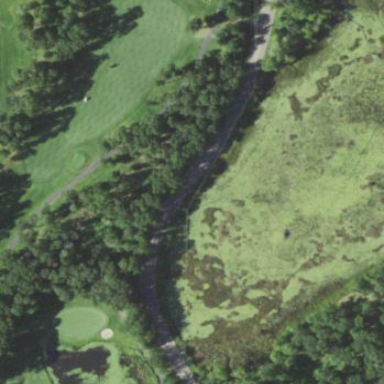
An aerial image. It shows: Grassy area designated as golf fairway.